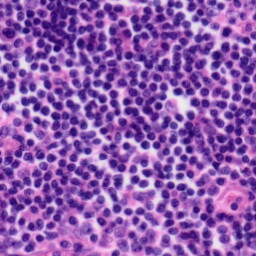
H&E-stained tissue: Tonsil